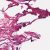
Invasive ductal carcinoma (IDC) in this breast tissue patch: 0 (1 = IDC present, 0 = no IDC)